Aerial crown-view tile of a tropical tree (Barro Colorado Island, Panama), acquired 20240611:
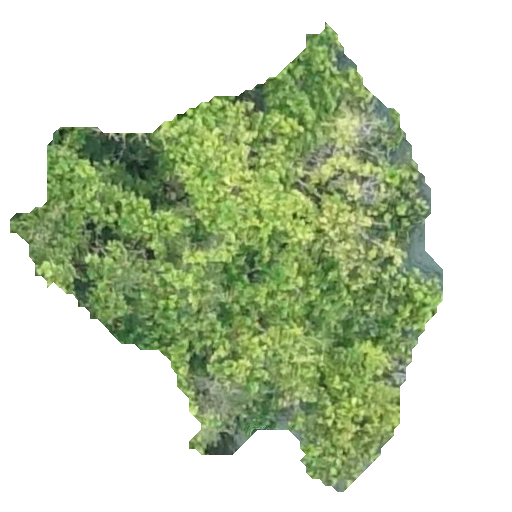
Species: Anacardium excelsum
GBIF accepted scientific name: Anacardium excelsum
Crown area: 179.522 m²